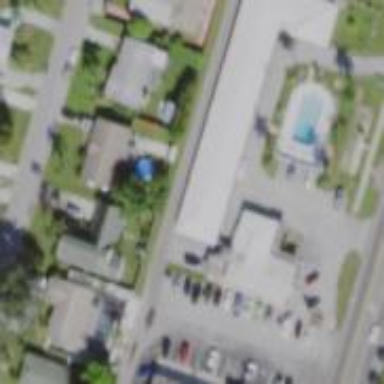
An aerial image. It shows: Motel building.